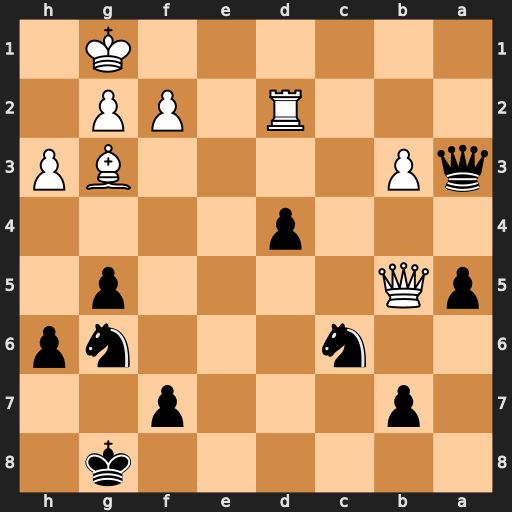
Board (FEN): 6k1/1p3p2/2n3np/pQ4p1/3p4/qP4BP/3R1PP1/6K1
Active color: b
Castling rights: -
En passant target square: -
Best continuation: Qc1+ Qf1 Qxd2